Question: Key word here is . There are plenty of questions where the answer is, "git doesn't allow that" but I want to know it doesn't allow this.
I've been reading about <URL> and it has this image in it:

This image shows that there 'tree' nodes. Technically, it looks like it'd be straight forward to save a 'tree' without any children. So why does git forbid this?
There's a part in this book that mentions this:
> For each directory above the changed file (plus the repository root directory), a new tree object is created with a new identifier.
I feel like this might be the reason, but it's kind of glossing over the details with respect to what I want answered.
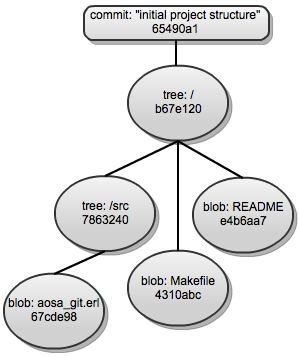
Answer: The reason for this is actually simple - directories in the only exist as part of the file paths.
If you have directories 'dir1' and 'dir2', with 'dir1' containing 'fileA' and 'fileB' and 'dir2' containing 'fileC', git will commit the following (i.e. add the following to the index file):
- 'dir1/fileA'- 'dir1/fileB'- 'dir2/fileC'
In other words, neither 'dir1' nor 'dir2' are truly committed, they are simply constructed implicitly based on the paths of files contained inside them.
Now whether there are any deeper reasons for this or it simply made the implementation easier, I don't know.